Field crop: tomato
Growth stage: 1
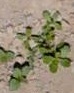
Species: portulaca